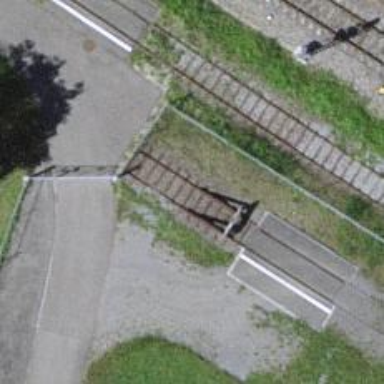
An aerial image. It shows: Railway buffer stop.